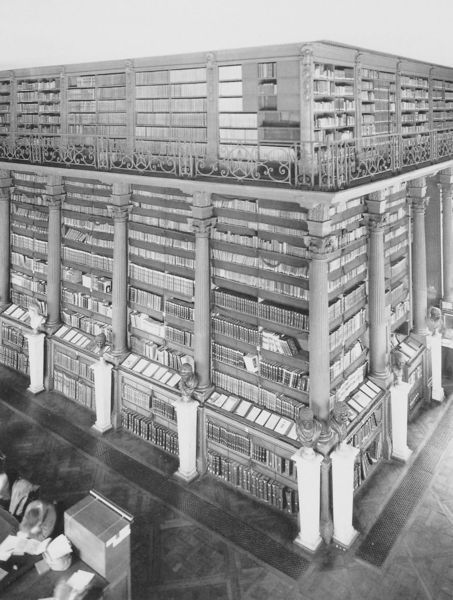
Titel: Bibliothèque Mazarine
Standort: Paris, Bibliothèque Mazarine (EU - F)
Schlagwörter: pfeiler, raum, säulen, regal, boden, decke, bücher, parkett, empore, pilaster, erhaben, lesen, vasen, geländer, foto, groß, schwarzweiss, staub, bibliothek, bücherei, leser, regale, studium, lernen, büsten, folianten, bände, wissen, bibilothek, perkett, ausleihen, lbibliothek